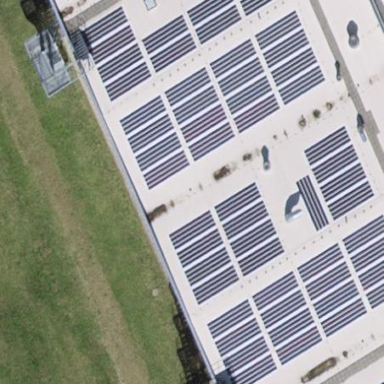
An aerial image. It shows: Solar power generator with photovoltaic panels.